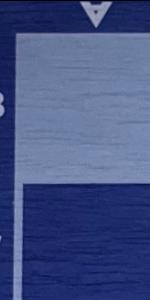
Label: Empty